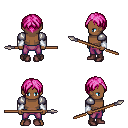
a pixel art fantasy rpg character, male body template, human, dark skin, steel arm armor, magenta pants, pink parted hairstyle, white cloth bracers, maroon shoes, spear, four views (front, back, left, right), 2x2 character sprite sheet, small pixel art, hard edges, no anti-aliasing